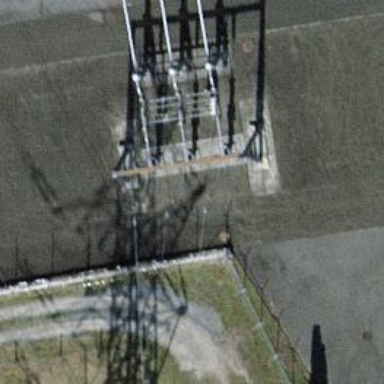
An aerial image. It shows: Power line with three cables.